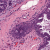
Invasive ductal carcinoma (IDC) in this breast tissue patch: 0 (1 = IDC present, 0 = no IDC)